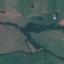
Label: Pasture